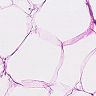
Metastatic tissue present: no